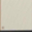
Piece: xx